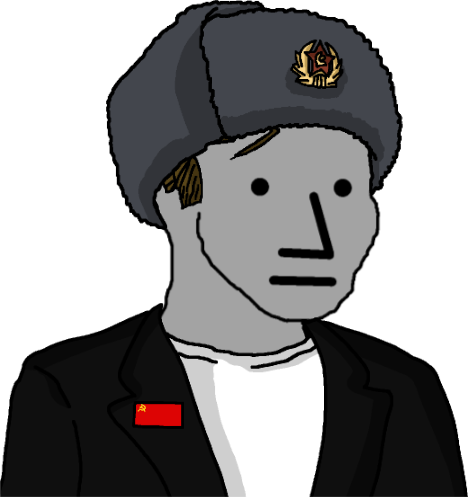
Label: 5_NPC